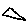
Label: triangle